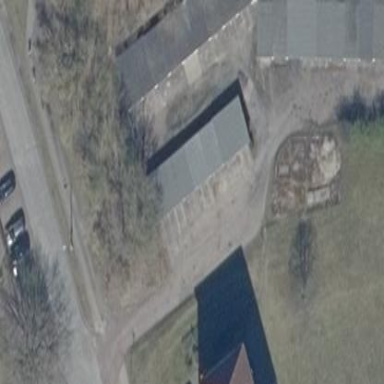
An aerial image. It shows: Group of garages.